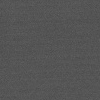
Atmospheric dust classification: dusty